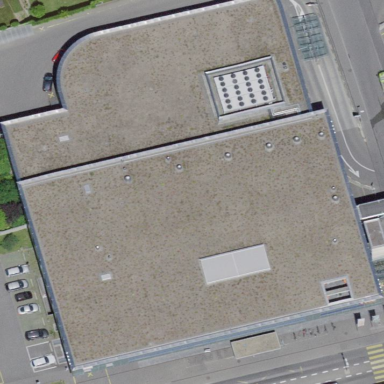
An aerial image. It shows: Supermarket building.